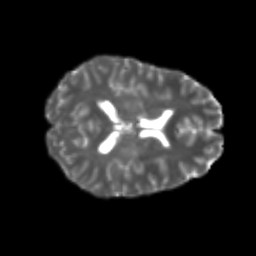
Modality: T2w
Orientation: axial
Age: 22
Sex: female
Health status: healthy
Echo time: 0.074 s